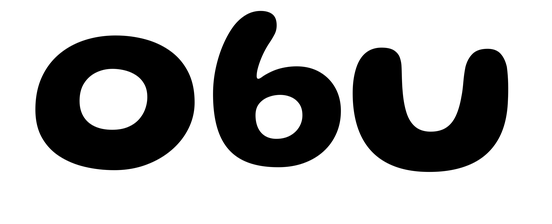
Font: Gluten_SemiBold